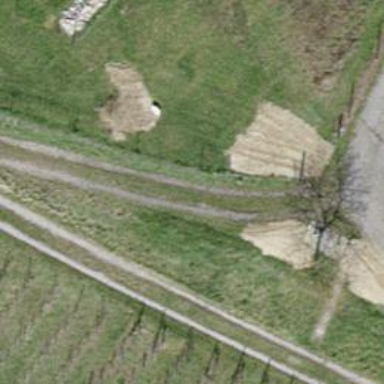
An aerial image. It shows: Pebblestone track with grade2 tracktype.